Question: What is the reading of the measurement in the image?
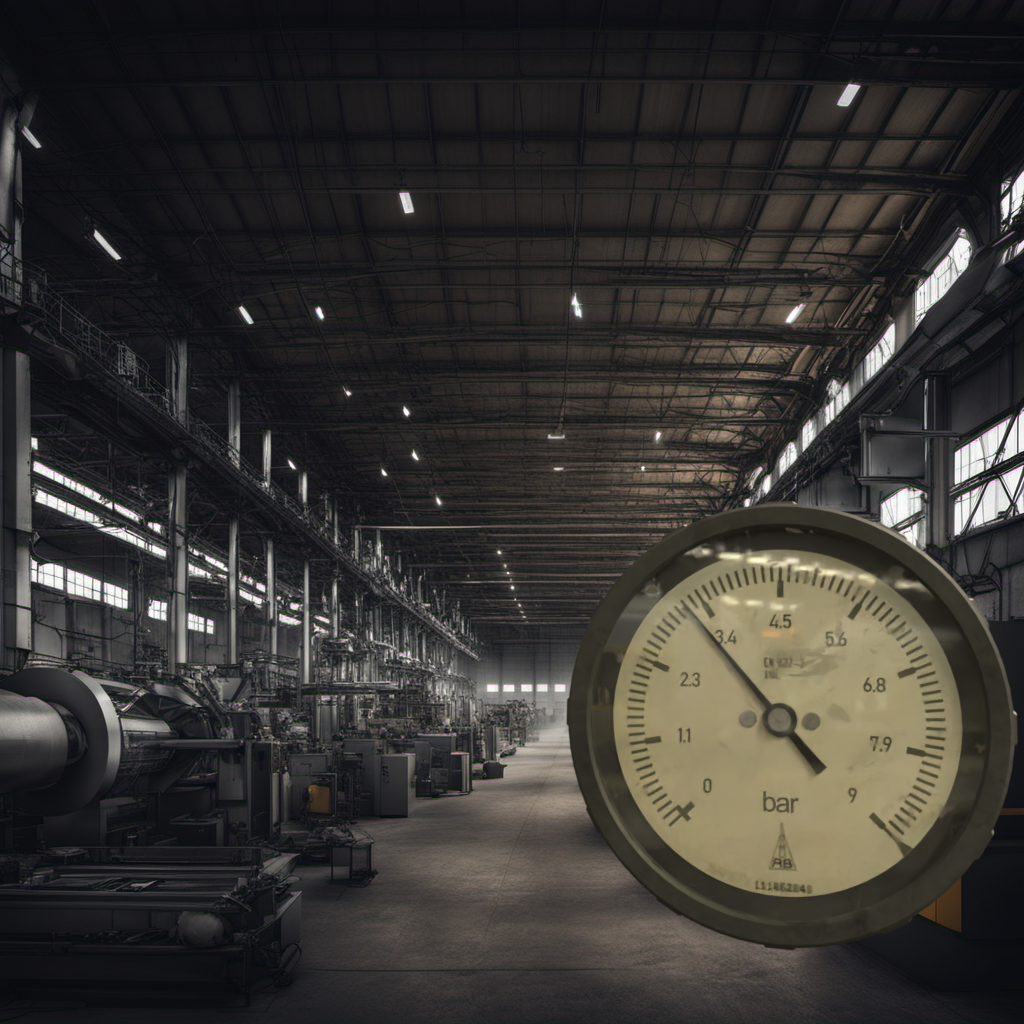
Answer: The result is 3.17
Question: What is the range of this measurement?
Answer: The range is from 0 to 9
Question: What is the minimum and maximum value range of this measurement?
Answer: The minimum value is 0 and the maximum value is 9